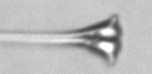
Label: Asterionellopsis_glacialis